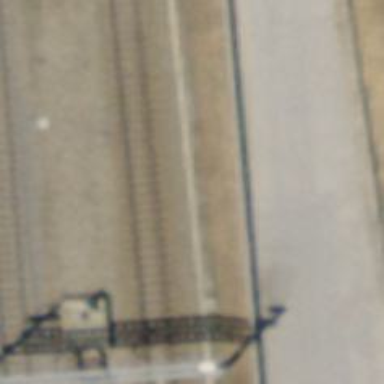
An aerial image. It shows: Railway track with contact line for electrification.